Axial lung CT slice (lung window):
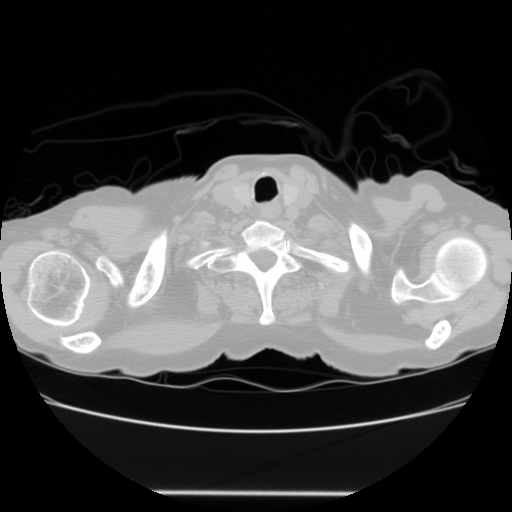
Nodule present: no